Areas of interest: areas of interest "Wang Miao Tennis Club (Beijing Headquarters Base, Fengtai Science and Technology Park, World Park Branch)"
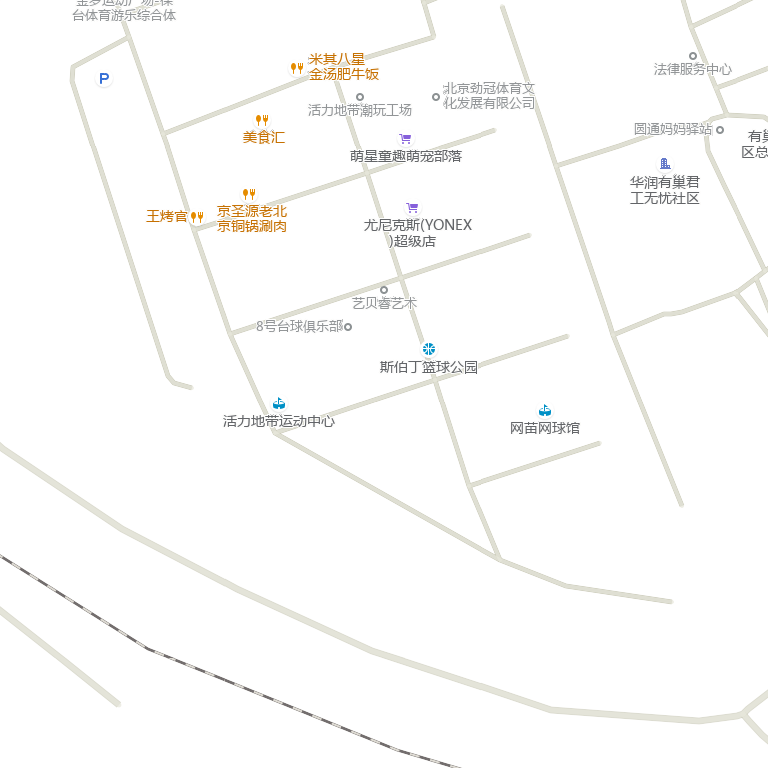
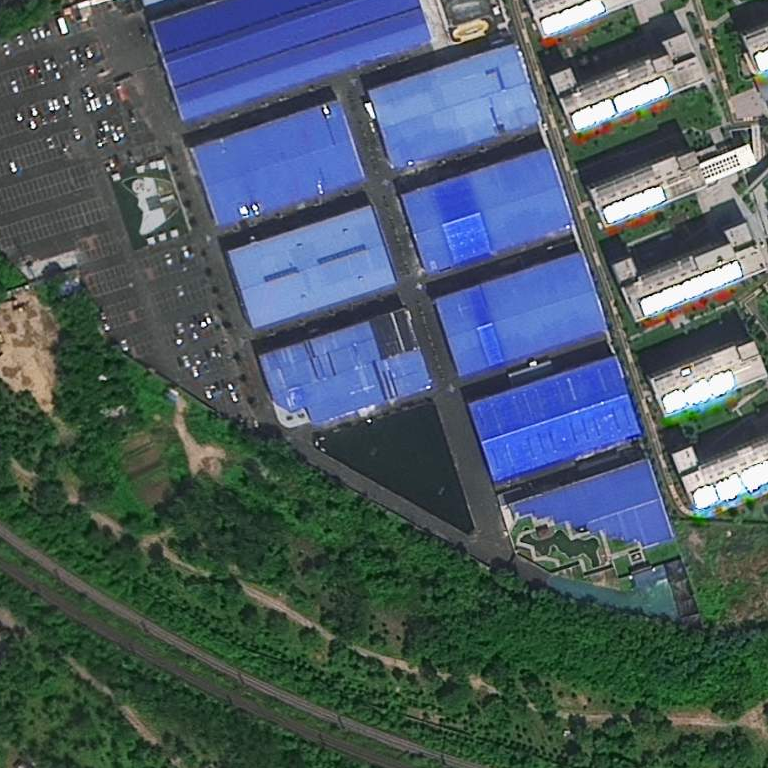